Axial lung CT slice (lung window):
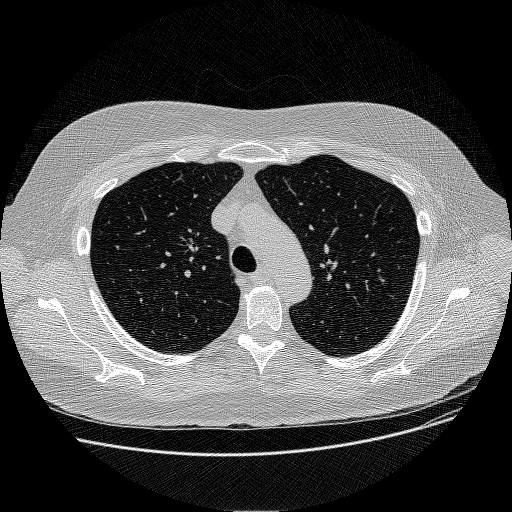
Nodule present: no